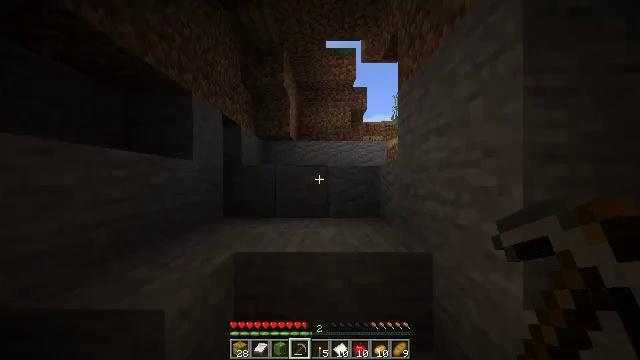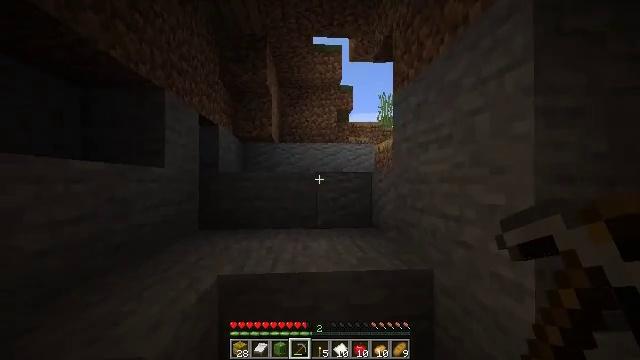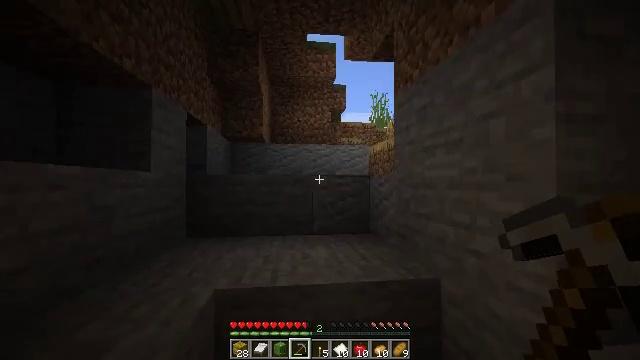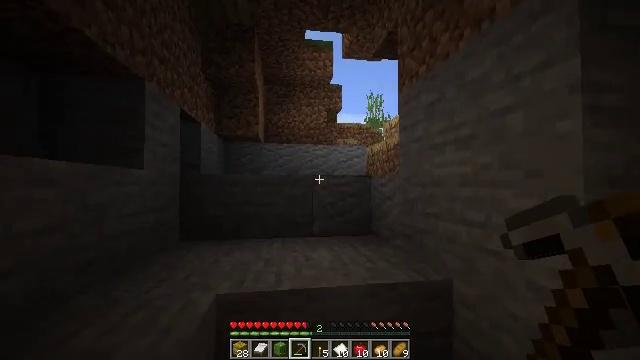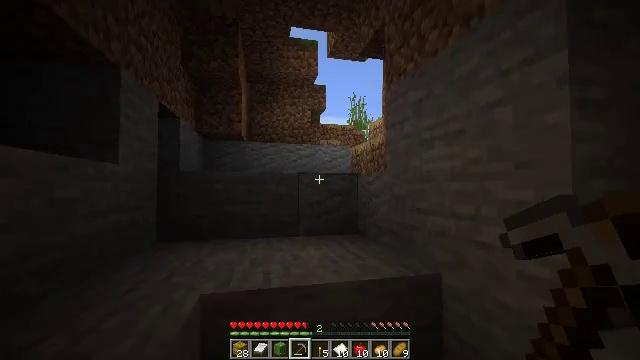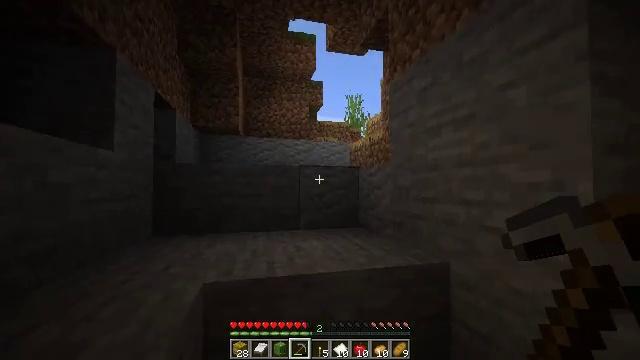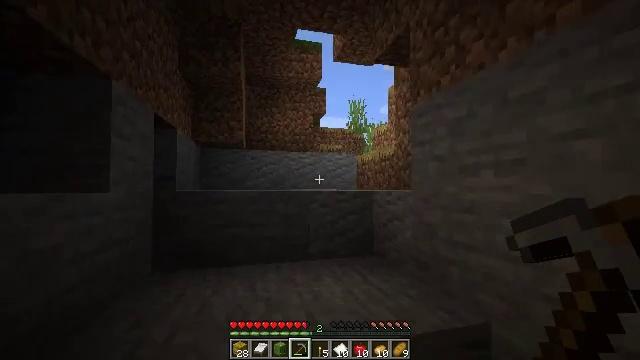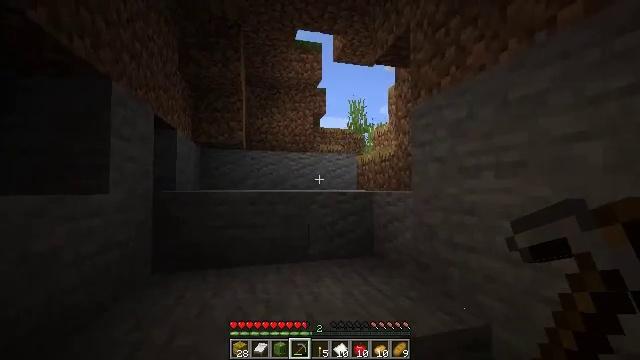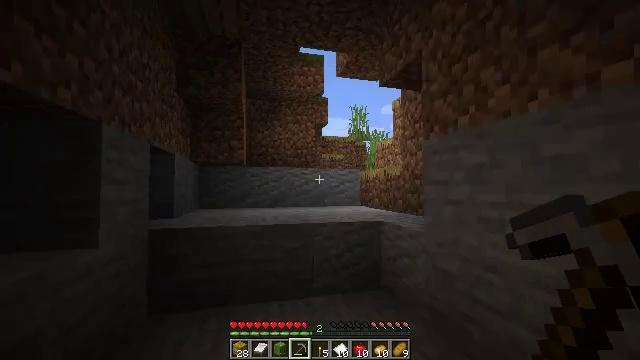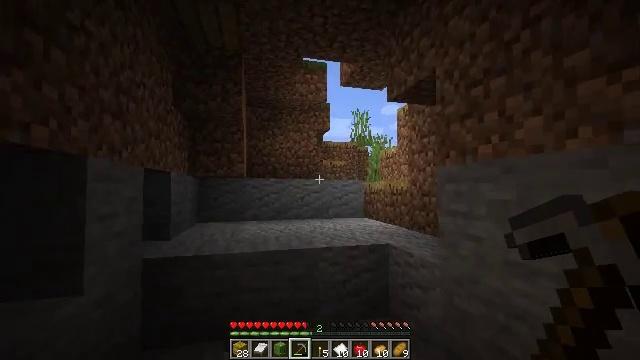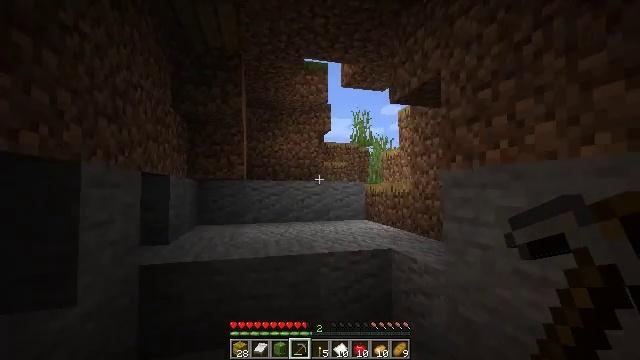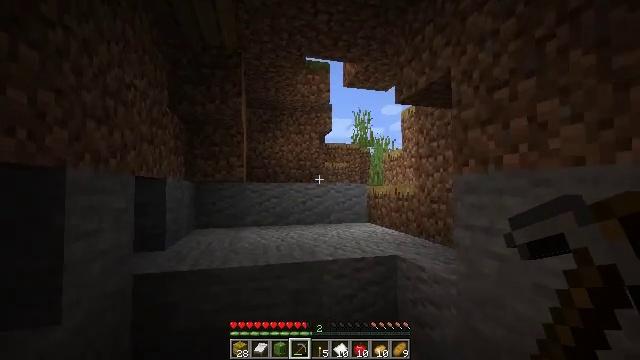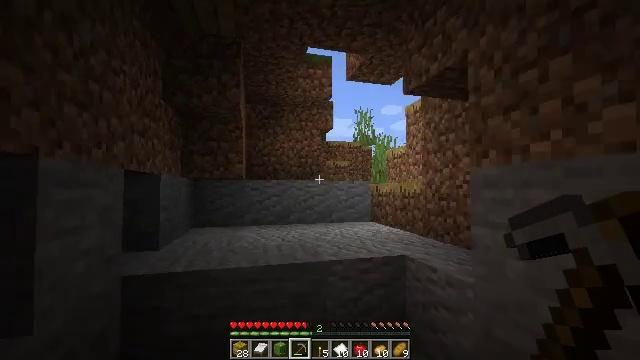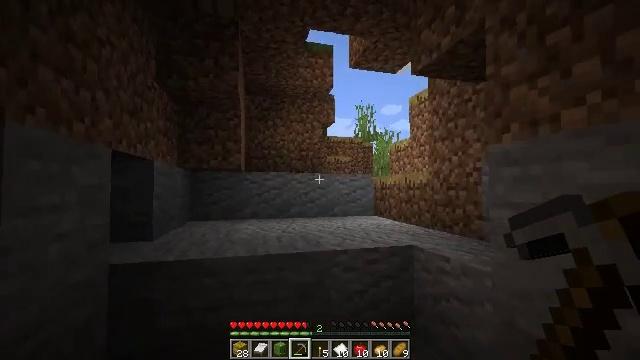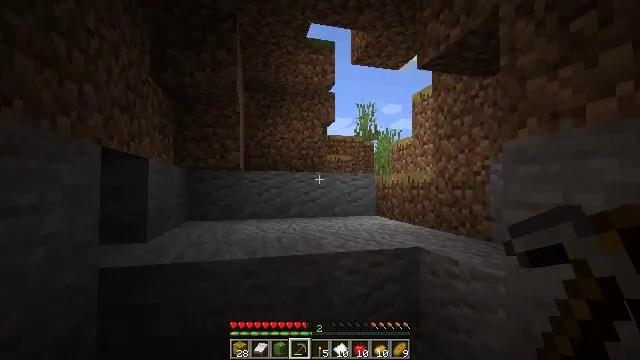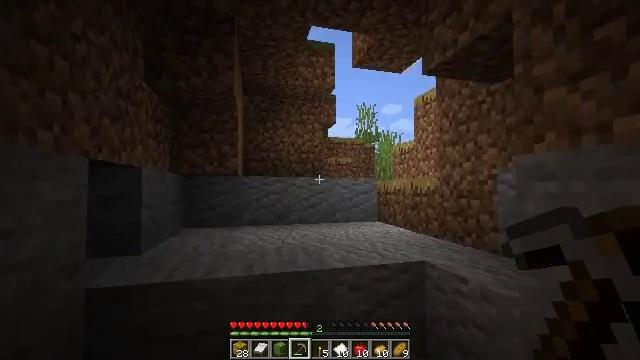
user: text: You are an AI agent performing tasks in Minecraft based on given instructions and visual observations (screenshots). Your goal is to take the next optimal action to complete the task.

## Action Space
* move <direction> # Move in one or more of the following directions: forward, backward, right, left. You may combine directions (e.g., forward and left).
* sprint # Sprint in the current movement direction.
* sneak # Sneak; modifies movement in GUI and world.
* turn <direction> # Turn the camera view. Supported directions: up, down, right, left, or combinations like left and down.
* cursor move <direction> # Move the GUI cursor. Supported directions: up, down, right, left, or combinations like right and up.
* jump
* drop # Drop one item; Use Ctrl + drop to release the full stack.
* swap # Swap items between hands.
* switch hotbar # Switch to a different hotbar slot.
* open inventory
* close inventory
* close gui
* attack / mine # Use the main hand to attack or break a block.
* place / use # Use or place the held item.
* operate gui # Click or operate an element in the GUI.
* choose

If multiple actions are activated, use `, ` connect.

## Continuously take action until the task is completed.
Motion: motion action
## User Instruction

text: Recycle the blast furnace by breaking it.
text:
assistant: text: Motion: move forward, turn right
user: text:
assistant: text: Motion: move forward, turn right
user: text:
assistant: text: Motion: move forward, turn right
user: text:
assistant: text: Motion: move forward, turn right, jump
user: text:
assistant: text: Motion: move forward, turn right, jump
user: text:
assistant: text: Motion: move forward, jump
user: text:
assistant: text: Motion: move forward, jump
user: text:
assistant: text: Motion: move forward, jump
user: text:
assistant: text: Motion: move forward, jump
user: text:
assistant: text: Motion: move forward
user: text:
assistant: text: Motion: move forward
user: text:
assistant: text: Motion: move forward
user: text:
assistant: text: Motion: move forward
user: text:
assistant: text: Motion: move forward
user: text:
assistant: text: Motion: move forward, jump
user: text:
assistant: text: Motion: move forward, jump
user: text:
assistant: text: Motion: move forward, turn right, jump
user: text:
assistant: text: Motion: move forward, turn right, jump
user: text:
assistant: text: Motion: move forward, turn right, jump
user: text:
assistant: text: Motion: move forward, turn right, jump
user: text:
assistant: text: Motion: move forward, turn right, jump
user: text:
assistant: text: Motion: move forward, turn right
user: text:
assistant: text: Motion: move forward, turn right
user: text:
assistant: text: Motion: move forward
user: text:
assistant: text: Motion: move forward, sprint
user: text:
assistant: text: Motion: move forward, sprint
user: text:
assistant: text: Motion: move forward, sprint
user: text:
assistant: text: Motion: move forward, sprint, turn left
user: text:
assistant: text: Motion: move forward, sprint, turn left, jump
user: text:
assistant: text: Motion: move forward, turn left, jump